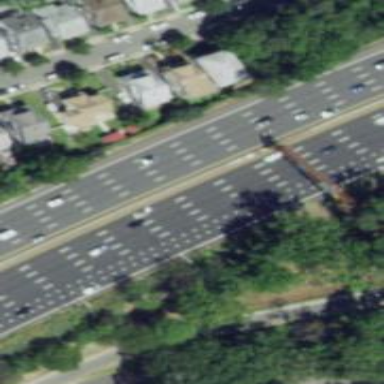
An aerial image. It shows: Urban freeway or expressway.